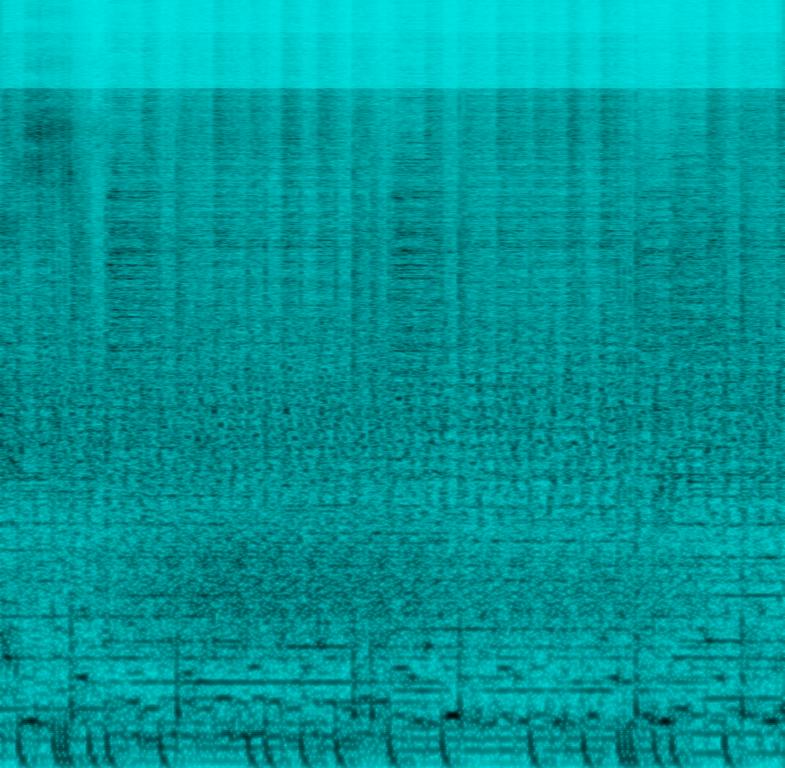
Someone is playing an acoustic drumset with an open hi-hat and fast aggressive fill-ins. An e-bass is playing a simple bassline along. In the background you can hear strings playing a melody while an e-guitar is playing an arpeggio melody on top. In the background you can hear people cheering and singer/singers at the end of a phrase. This song may be playing in a live concert.